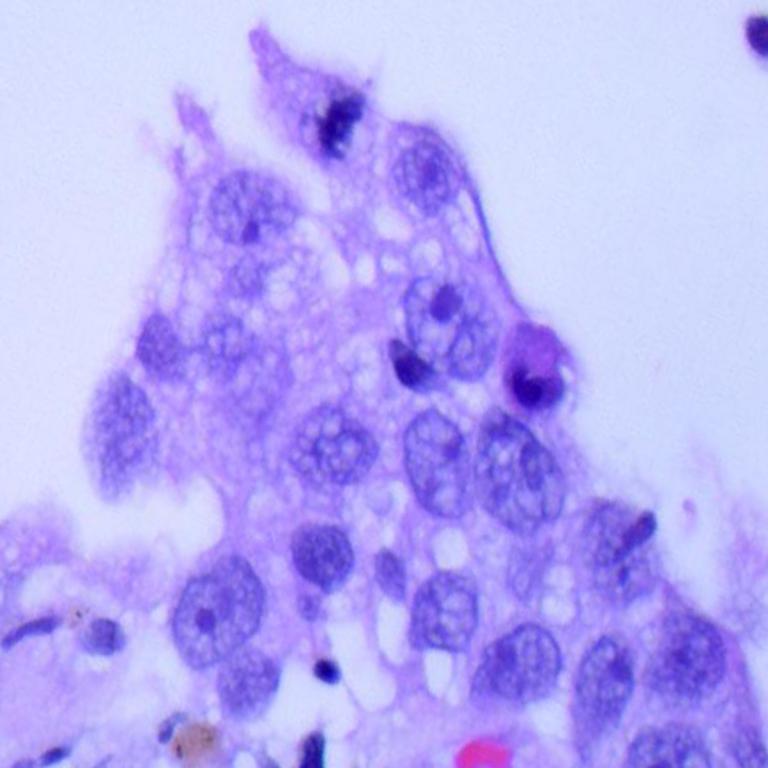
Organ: lung
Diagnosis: adenocarcinomas